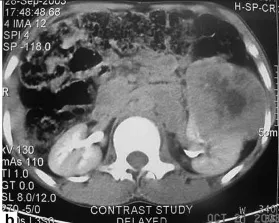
CECT (a,b) revealed a large multiloculated cystic mass arising from left kidney, impinging upon the pelvis and causing hydronephrosis.
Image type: radiology (ct)